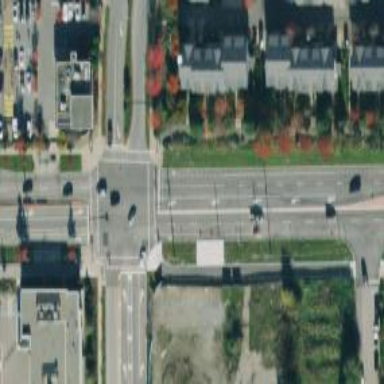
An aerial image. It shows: Crossing with line markings on the road.